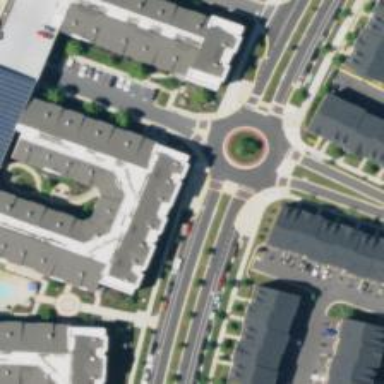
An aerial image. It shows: Residential road that intersects with roundabout.